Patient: sex F, age 69
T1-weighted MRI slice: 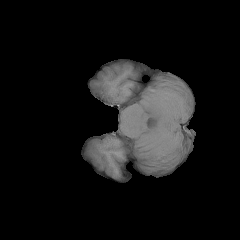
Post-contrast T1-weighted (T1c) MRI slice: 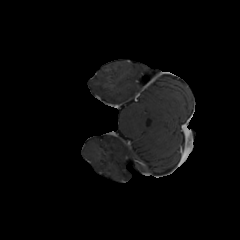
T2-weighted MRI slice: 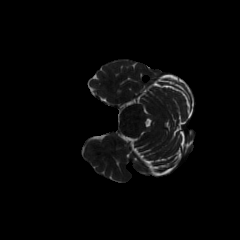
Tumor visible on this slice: no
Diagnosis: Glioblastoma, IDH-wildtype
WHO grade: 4